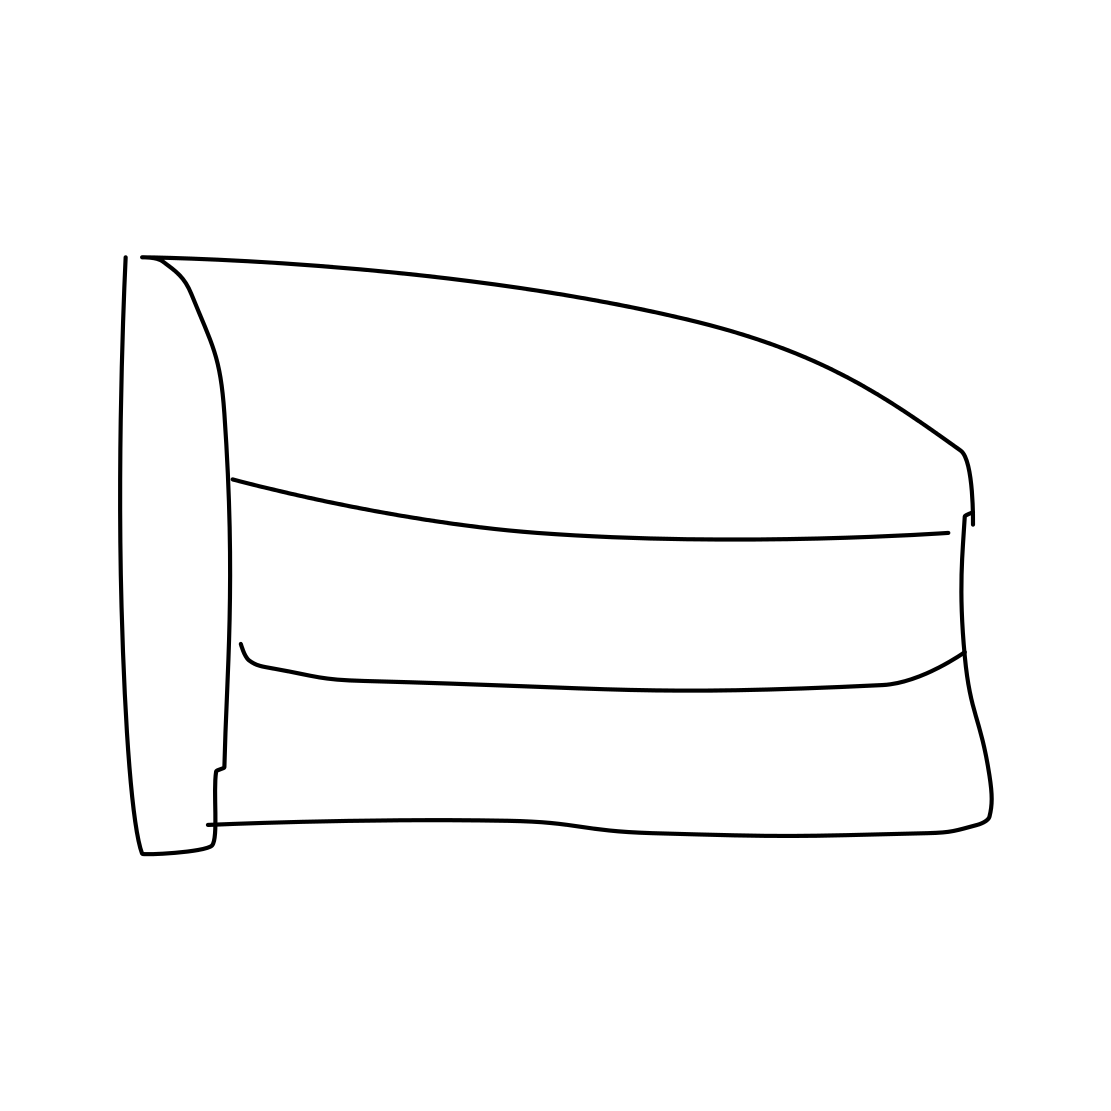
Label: cake